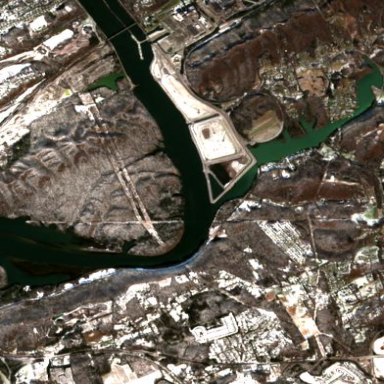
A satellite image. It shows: Industrial area with coal power plant.